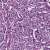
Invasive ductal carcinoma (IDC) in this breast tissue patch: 1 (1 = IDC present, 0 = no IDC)